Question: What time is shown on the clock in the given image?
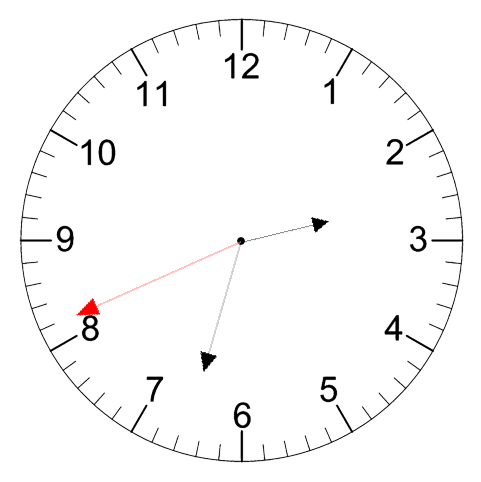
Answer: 02:32:41